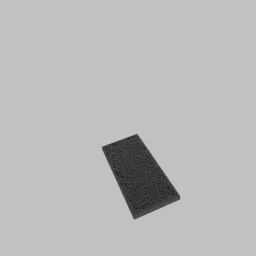
Label: architecture